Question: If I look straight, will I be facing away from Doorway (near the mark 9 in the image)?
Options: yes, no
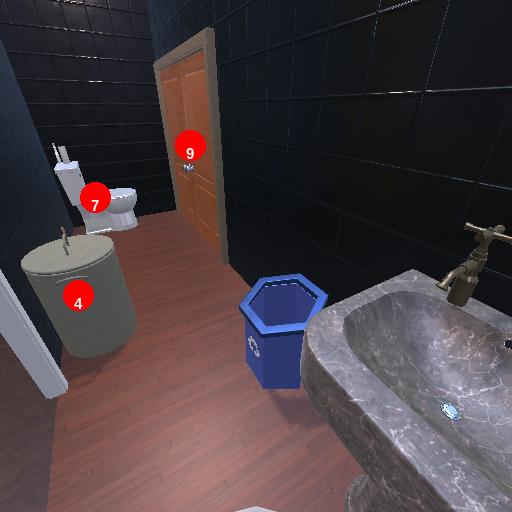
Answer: yes